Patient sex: M
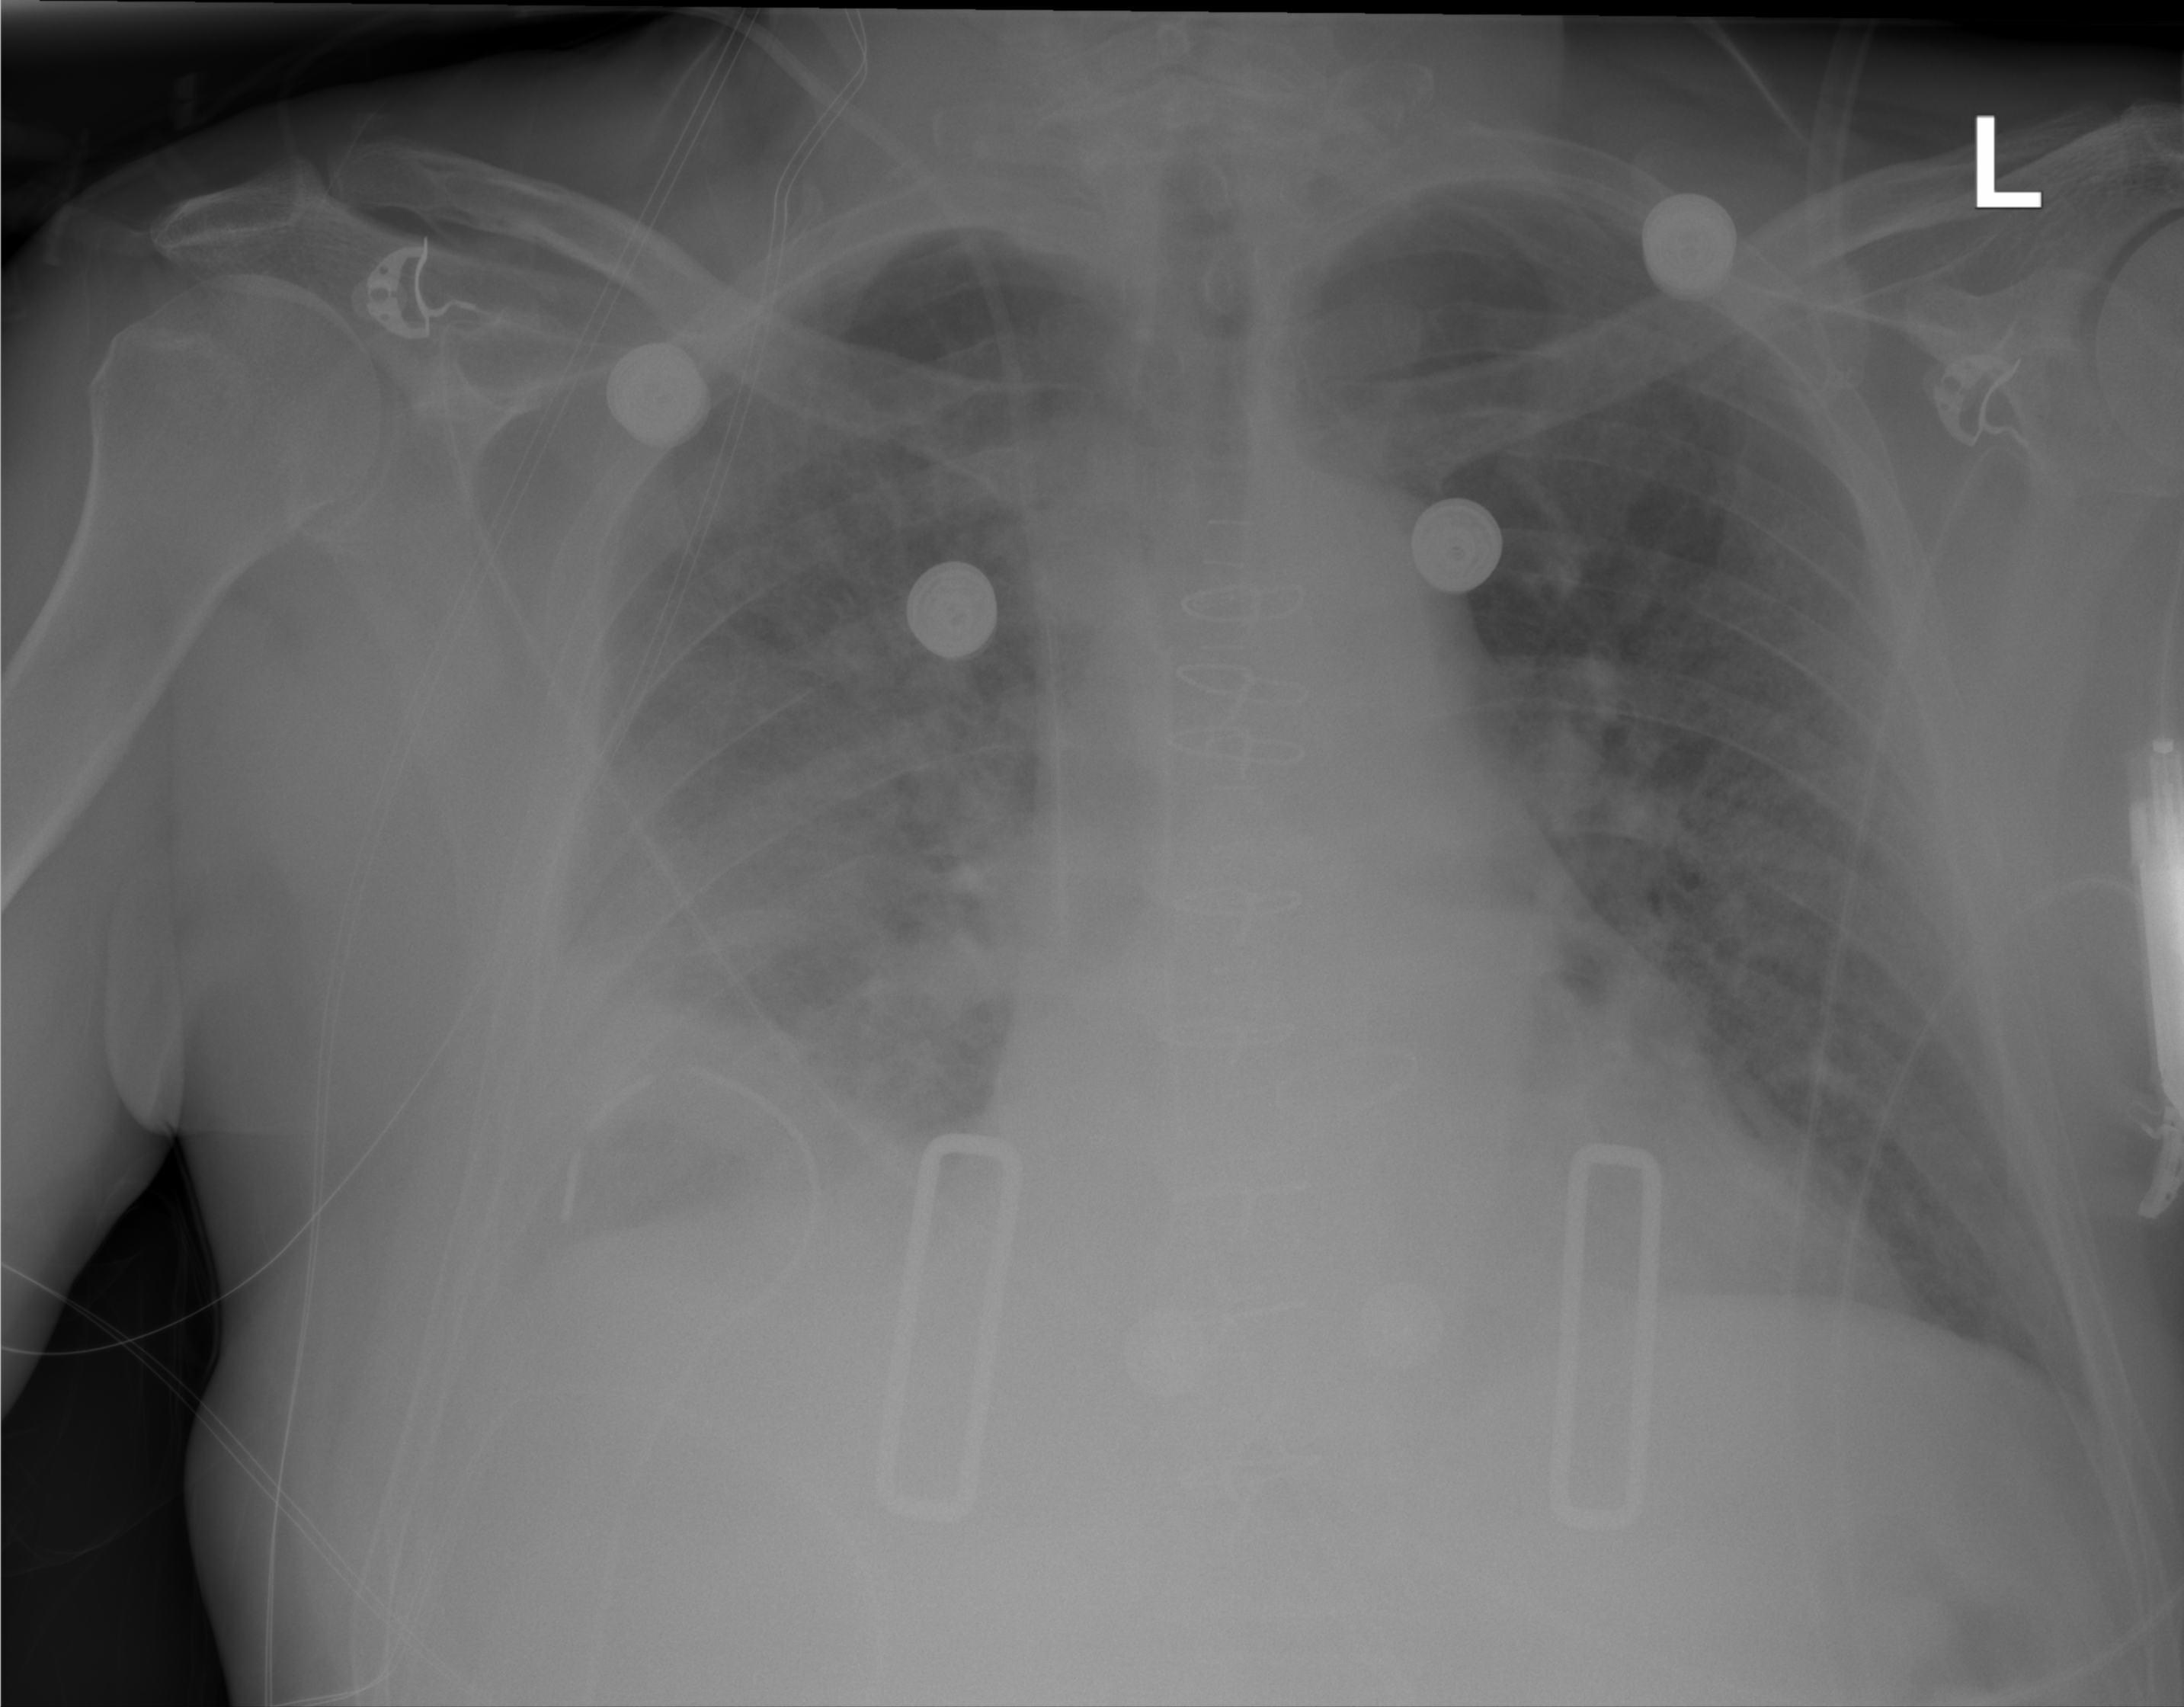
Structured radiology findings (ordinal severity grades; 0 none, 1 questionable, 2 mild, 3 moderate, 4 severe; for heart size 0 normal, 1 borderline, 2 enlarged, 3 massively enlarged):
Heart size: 2
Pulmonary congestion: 2
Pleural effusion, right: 2
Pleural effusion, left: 0
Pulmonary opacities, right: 2
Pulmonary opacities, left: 2
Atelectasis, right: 2
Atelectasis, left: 0